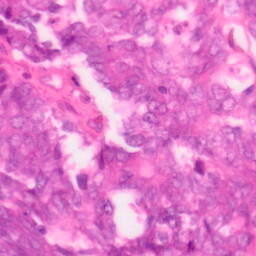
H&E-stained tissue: Colon